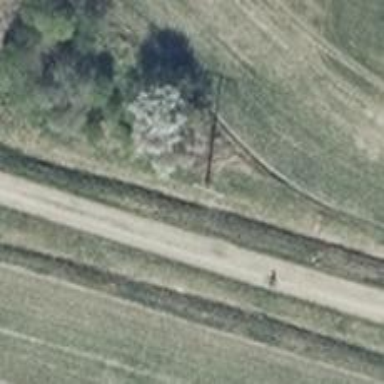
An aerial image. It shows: Minor power line with three cables.